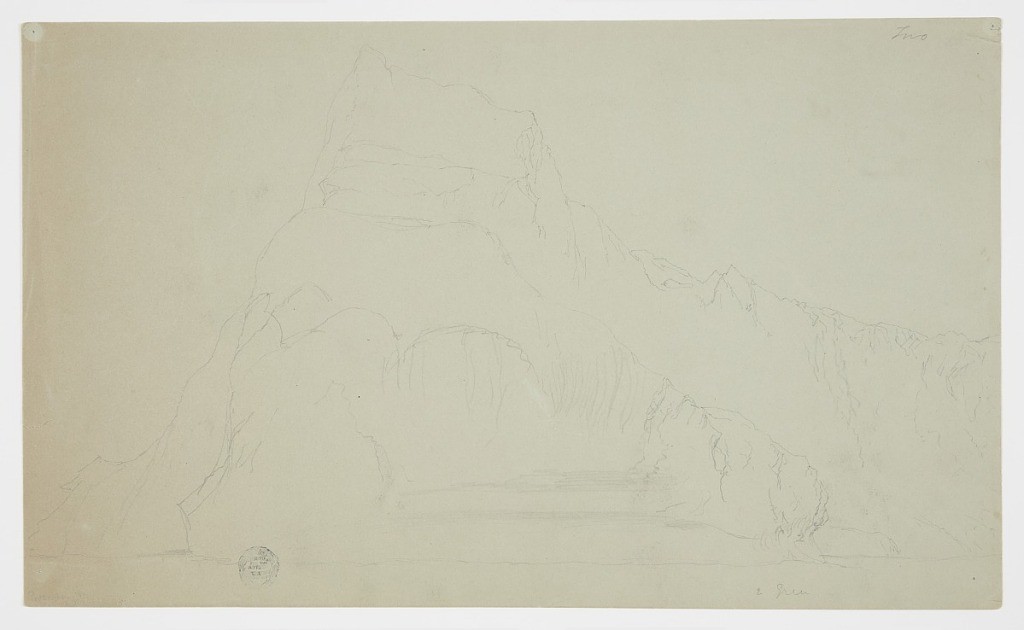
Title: Iceberg Panorama, Canada, Part One
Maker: Frederic Edwin Church, American, 1826–1900
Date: June–July 1859
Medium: Graphite on gray-green wove paper; verso: graphite and oxidized white gouache
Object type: Drawing
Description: Seascape sketch showing the first part of a panoramic view of an immense, craggy iceberg near the coast of Newfoundland and Labrador, Canada. Filling the sheet, the iceberg has a sharp, rectangular peak at upper center that descends to a serrated ridge at right that continues off the page. The foremost portion of the berg, visible at center, bulging forms, steep edges, and striations of eroded ice. The ocean's surface is visible along the lower margin.

Verso: Seascape sketch at upper left showing a single sharp, craggy, and pyramidal iceberg highlighted in white gouache, which as since oxidized. The berg has a subsidiary peak at left.